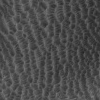
Atmospheric dust classification: not_dusty